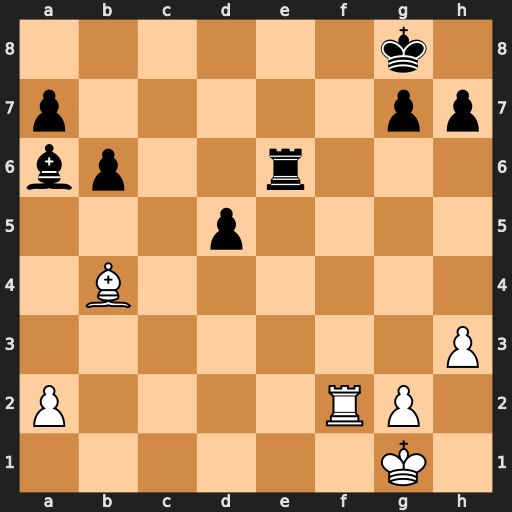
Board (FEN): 6k1/p5pp/bp2r3/3p4/1B6/7P/P4RP1/6K1
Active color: w
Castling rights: -
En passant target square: -
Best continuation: Rf8#